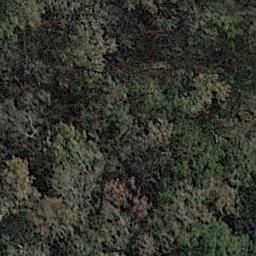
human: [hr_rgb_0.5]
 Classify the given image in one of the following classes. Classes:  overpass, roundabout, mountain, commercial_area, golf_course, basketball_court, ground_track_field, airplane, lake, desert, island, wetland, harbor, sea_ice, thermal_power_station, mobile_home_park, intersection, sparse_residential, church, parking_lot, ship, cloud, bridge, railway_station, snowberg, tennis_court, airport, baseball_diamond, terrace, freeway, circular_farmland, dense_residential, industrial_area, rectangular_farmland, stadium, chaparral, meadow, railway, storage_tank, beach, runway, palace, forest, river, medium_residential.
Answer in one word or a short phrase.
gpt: forest